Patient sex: F
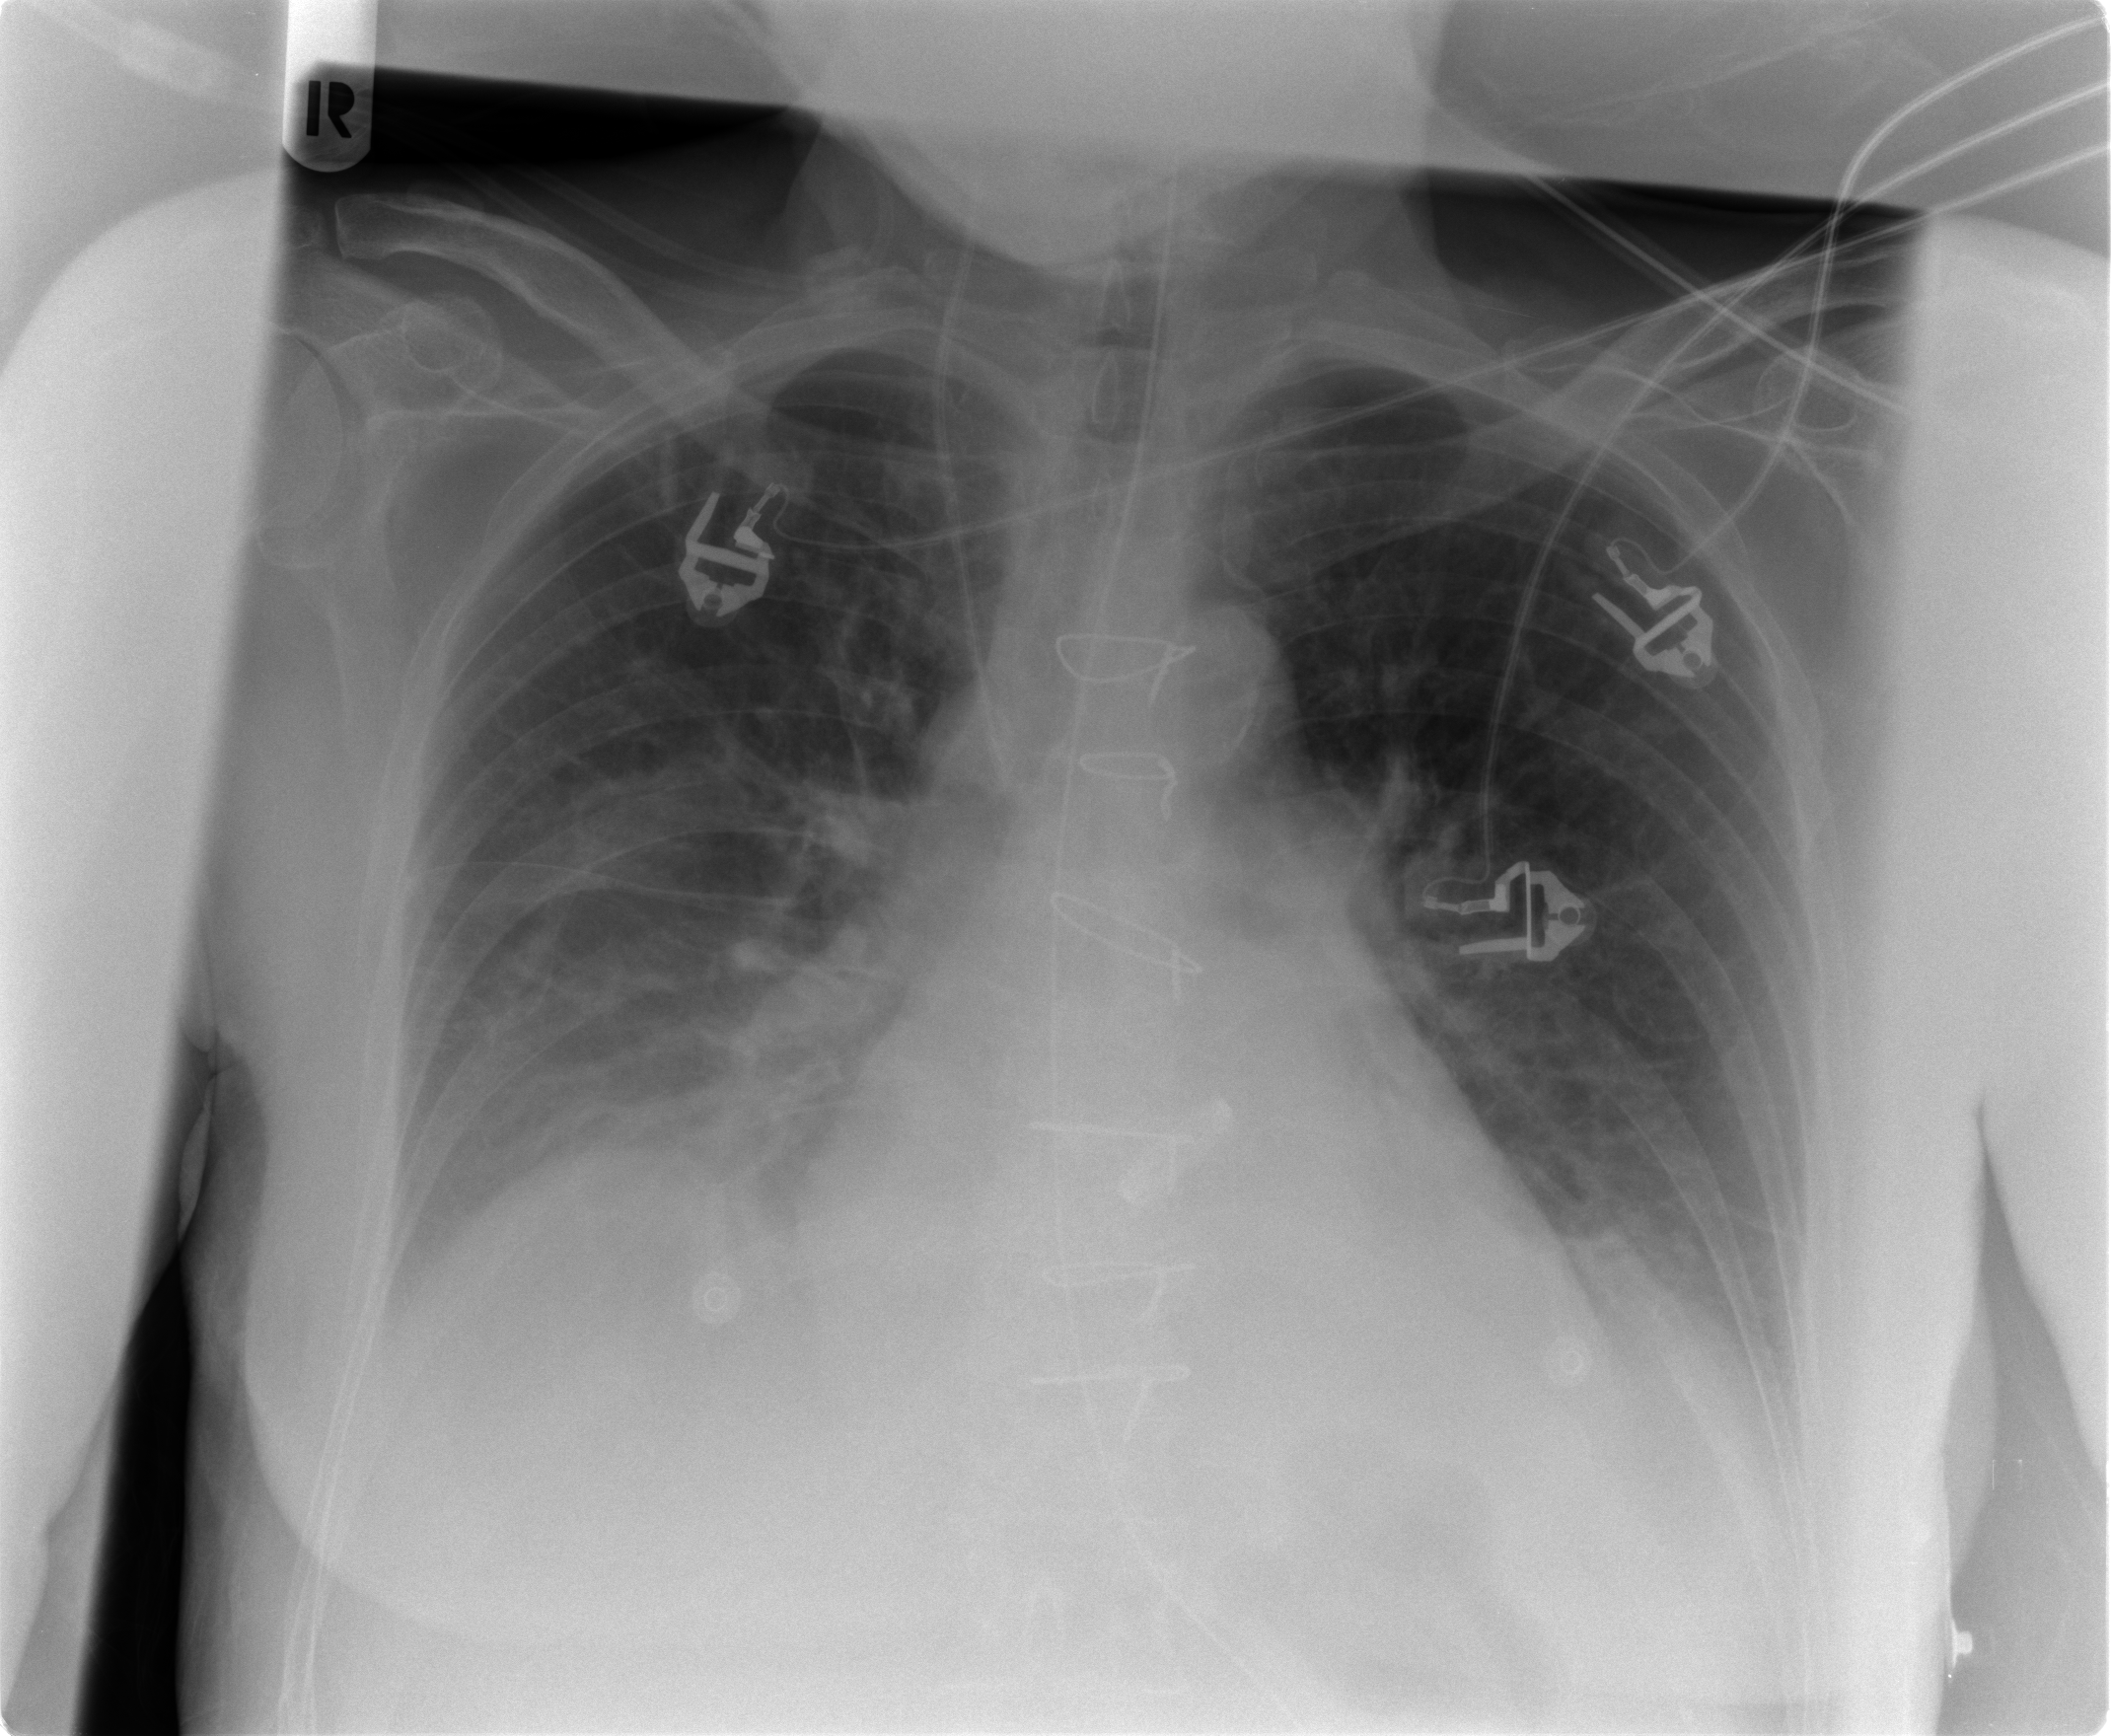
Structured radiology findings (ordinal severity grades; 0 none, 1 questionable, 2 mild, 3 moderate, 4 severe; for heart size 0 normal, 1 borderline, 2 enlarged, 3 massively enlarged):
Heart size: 1
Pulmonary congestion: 2
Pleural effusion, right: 1
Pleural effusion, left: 1
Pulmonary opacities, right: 0
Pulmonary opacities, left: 0
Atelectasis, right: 2
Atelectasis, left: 1